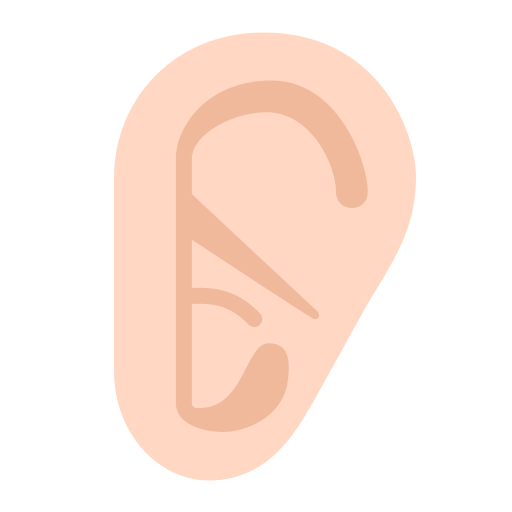
ear flat light